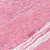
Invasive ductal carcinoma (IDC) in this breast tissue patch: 0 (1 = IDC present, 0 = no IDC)